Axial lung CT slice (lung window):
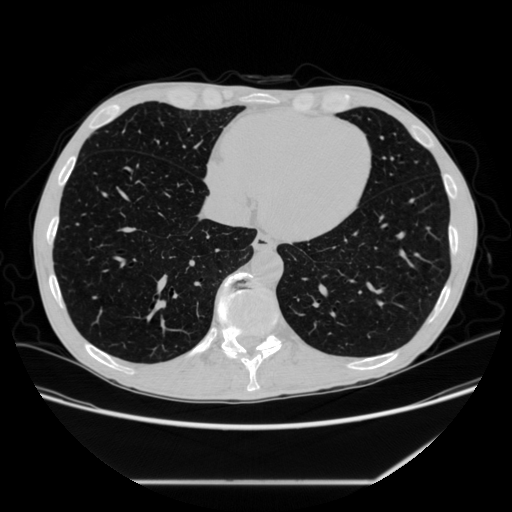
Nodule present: no